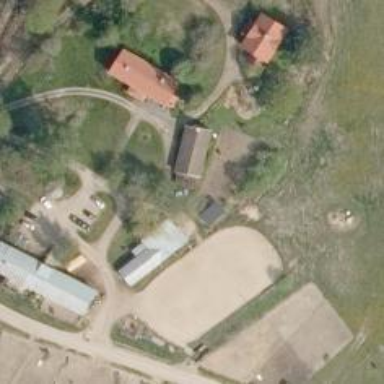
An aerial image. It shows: Area designated for horse riding.